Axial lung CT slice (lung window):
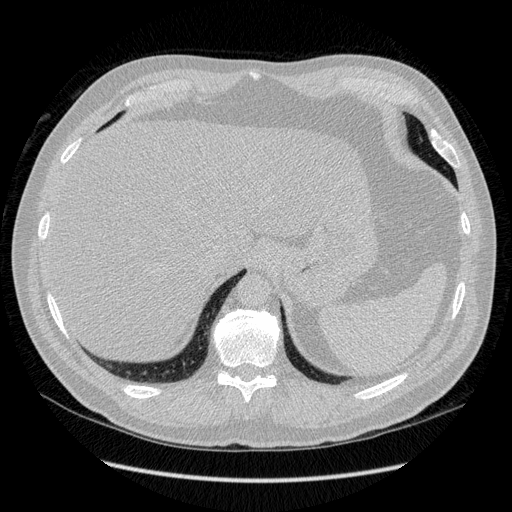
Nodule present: no